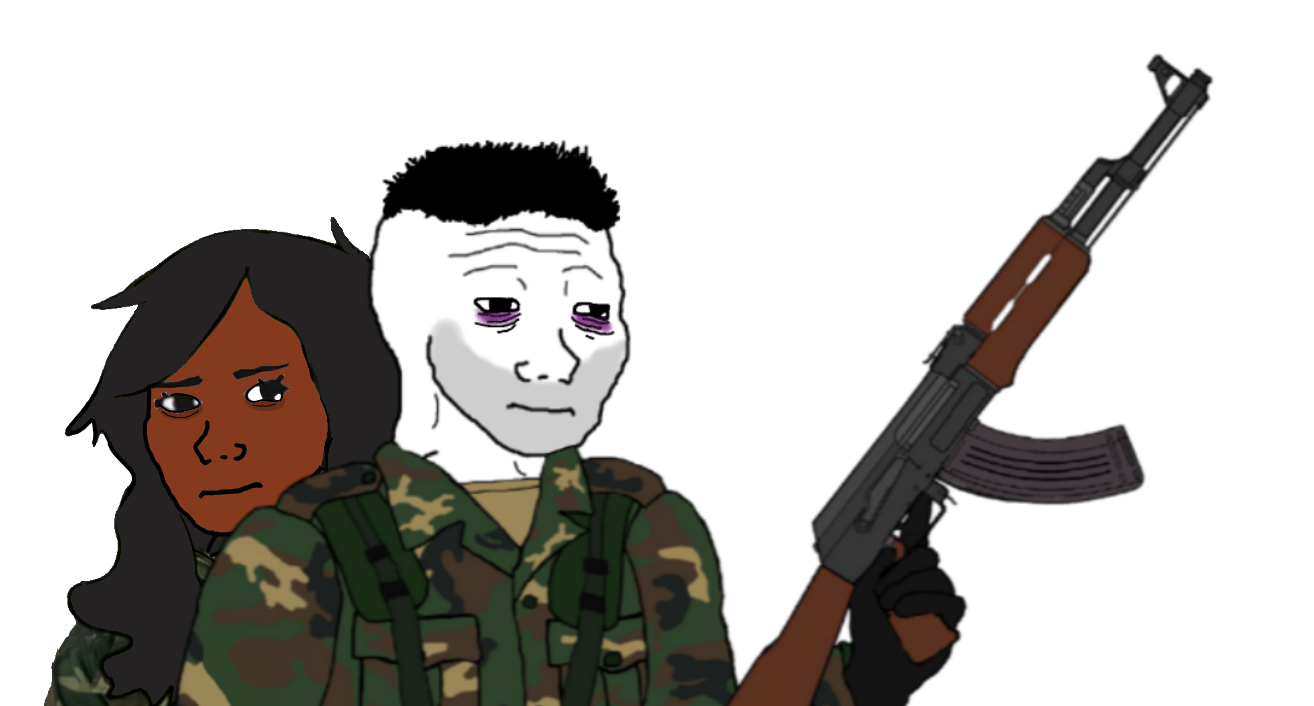
Label: 5_Doomer